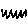
Label: zigzag